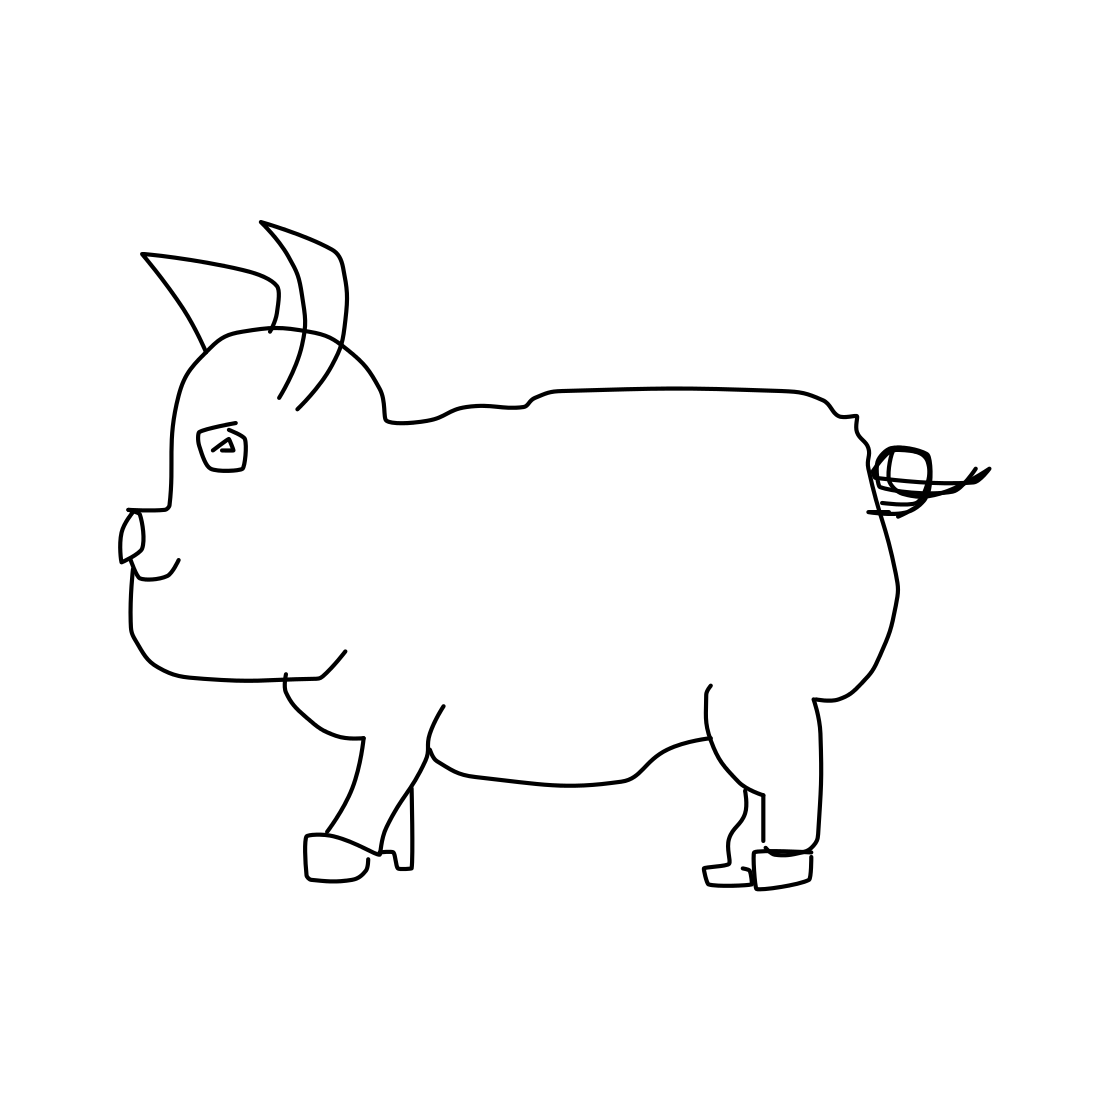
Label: pig